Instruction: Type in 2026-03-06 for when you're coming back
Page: home
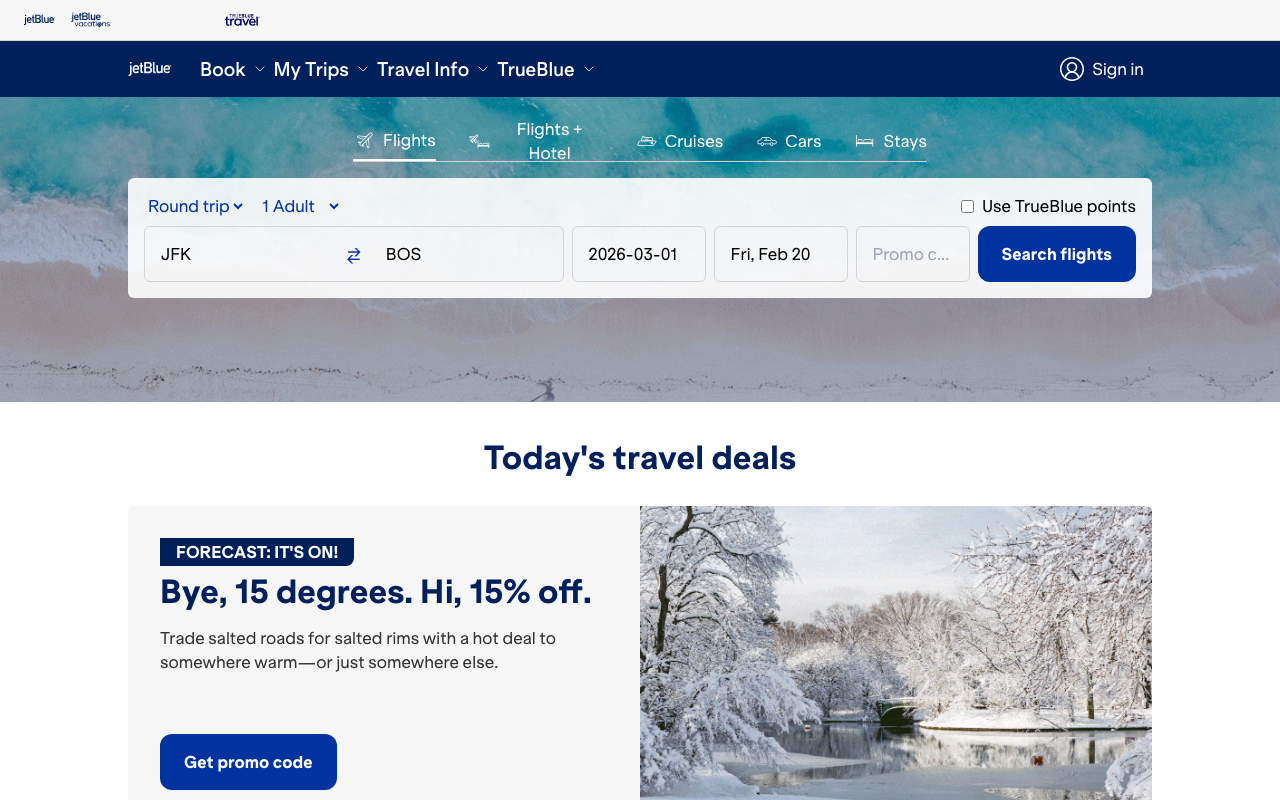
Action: type